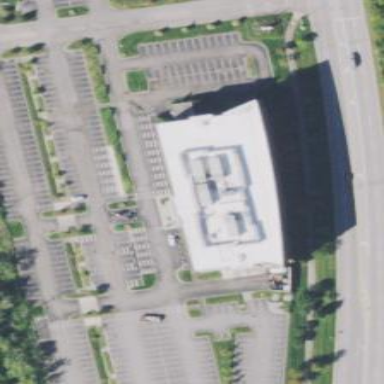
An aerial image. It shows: Commercial building.